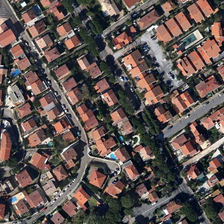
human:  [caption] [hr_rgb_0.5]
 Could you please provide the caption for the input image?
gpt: a row of dense residential areas built next to the road .

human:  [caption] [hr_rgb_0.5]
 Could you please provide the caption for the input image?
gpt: the area has built many red roofed houses .

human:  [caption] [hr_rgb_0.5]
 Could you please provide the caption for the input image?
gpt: the area has built many red roofed houses .

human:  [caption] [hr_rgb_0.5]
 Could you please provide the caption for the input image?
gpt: a row of dense residential areas built next to the road .

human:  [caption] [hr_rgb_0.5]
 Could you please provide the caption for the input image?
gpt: the area has built many red roofed houses .